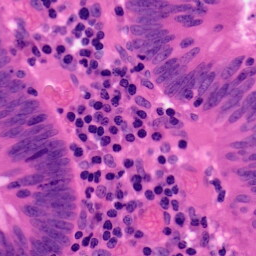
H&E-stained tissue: Colon